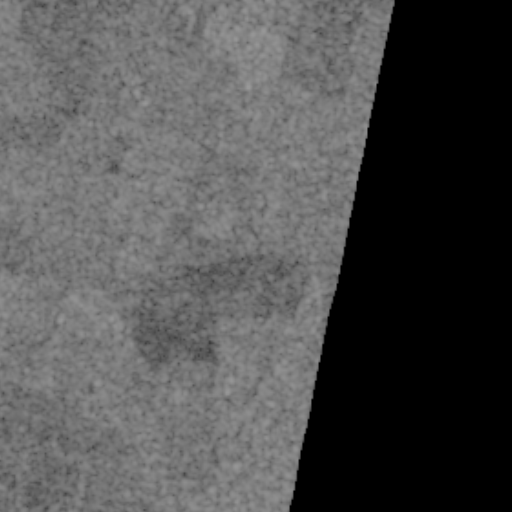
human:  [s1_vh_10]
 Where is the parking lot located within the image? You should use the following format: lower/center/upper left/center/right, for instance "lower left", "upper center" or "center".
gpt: The parking lot is located in the center right of the image.
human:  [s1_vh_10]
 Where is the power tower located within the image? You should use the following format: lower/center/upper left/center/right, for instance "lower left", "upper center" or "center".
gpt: The power tower is located in the left of the image.
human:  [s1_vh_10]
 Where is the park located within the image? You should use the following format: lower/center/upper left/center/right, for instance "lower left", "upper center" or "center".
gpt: There is no park in the image.

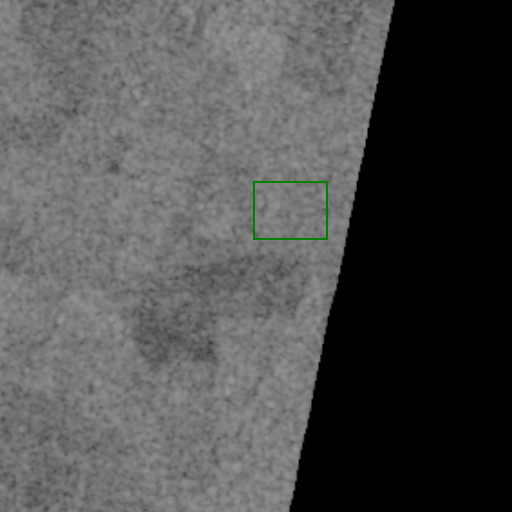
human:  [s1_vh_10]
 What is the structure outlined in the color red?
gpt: There is no red outline.
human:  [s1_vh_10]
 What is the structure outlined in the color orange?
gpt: There is no structure outlined in orange.